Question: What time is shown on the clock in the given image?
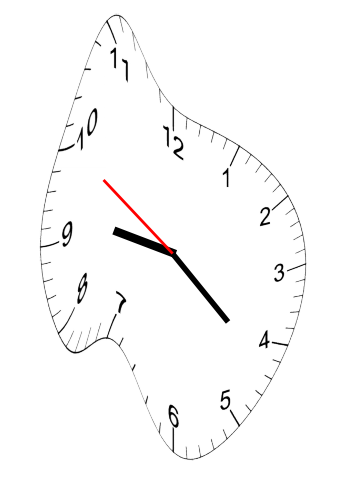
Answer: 09:21:50